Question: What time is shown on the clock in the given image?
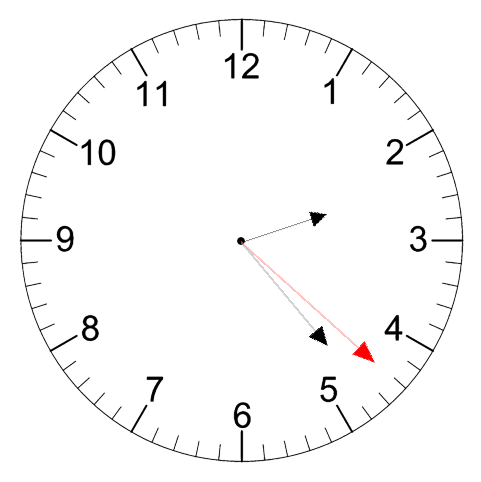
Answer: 02:23:22